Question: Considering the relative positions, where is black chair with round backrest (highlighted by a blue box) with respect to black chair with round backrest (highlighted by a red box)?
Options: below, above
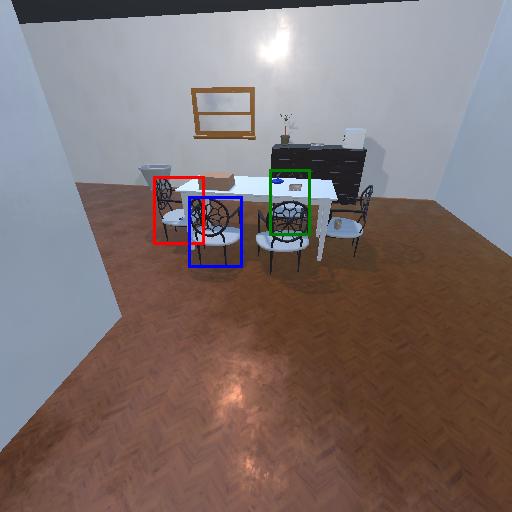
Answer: below